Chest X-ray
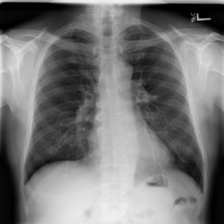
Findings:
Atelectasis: negative
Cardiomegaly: negative
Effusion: negative
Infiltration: positive
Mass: negative
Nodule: negative
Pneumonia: negative
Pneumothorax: negative
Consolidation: negative
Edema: negative
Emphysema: negative
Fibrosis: negative
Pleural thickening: negative
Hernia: negative